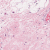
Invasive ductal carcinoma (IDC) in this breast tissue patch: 0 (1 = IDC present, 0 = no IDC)